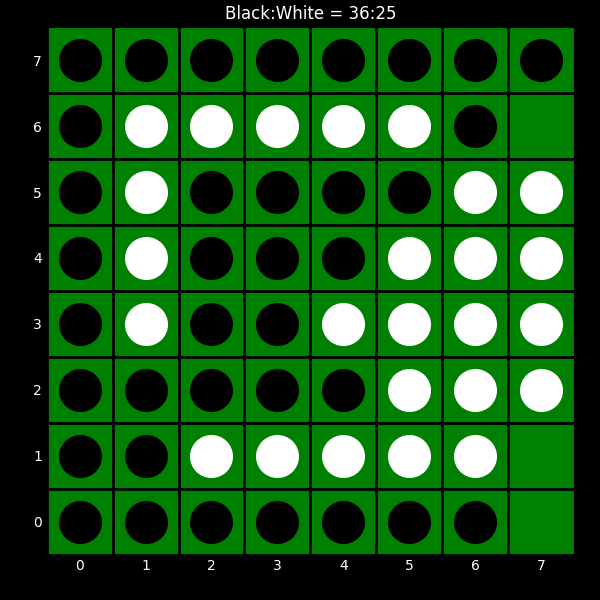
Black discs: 36
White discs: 25